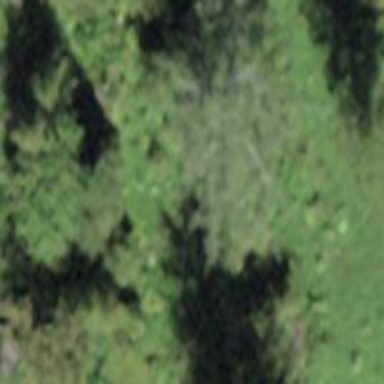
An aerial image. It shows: Forest area.